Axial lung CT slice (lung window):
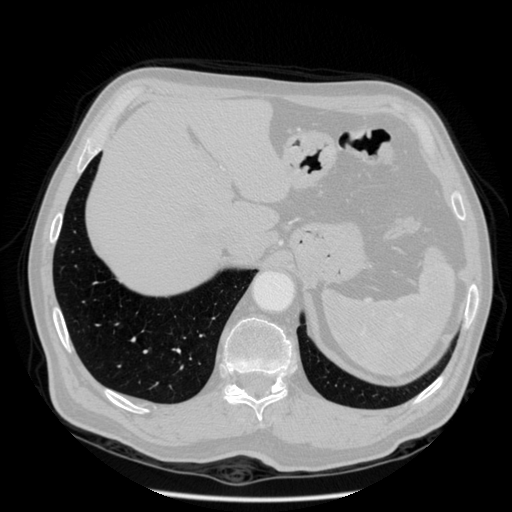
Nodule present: no